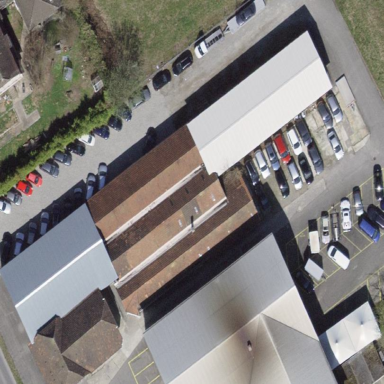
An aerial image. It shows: Manufacturing building.